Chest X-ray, PA view. Patient: 46 years old, sex M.
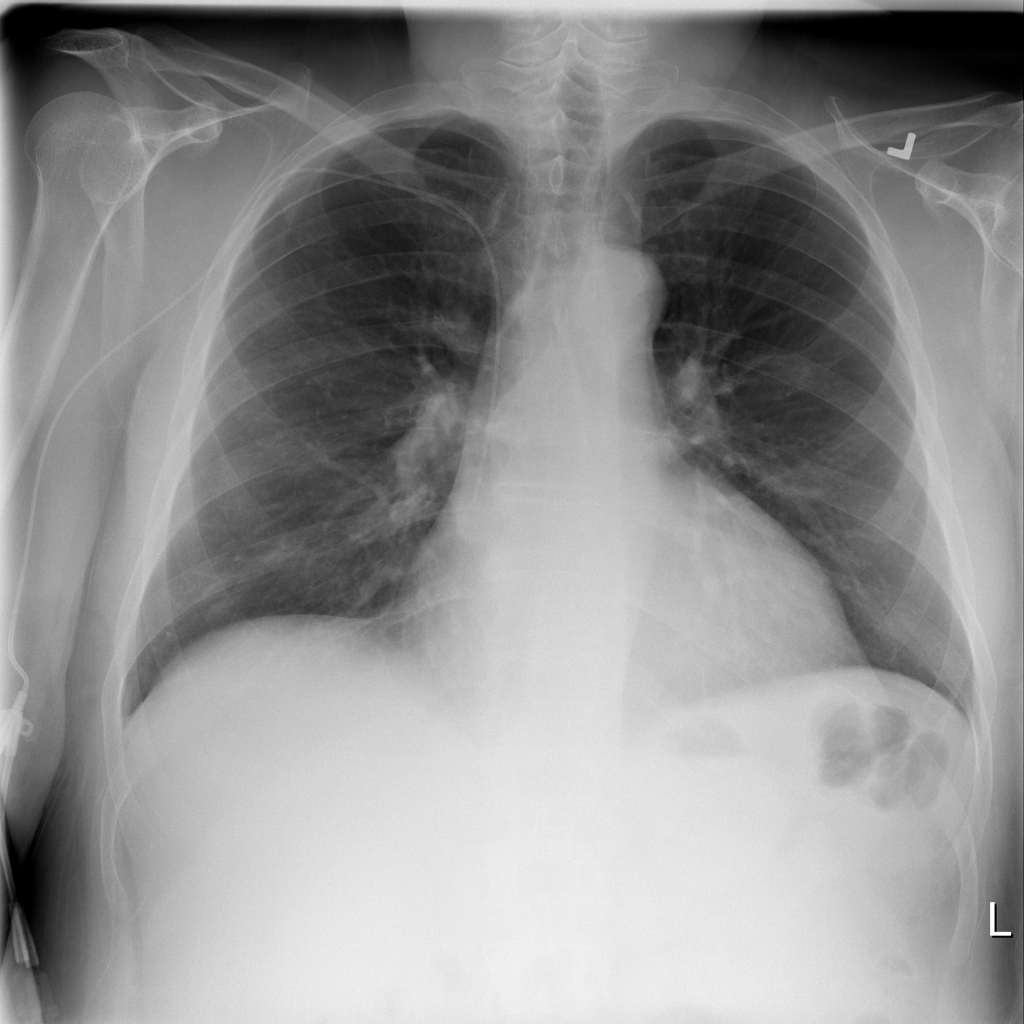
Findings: No Finding